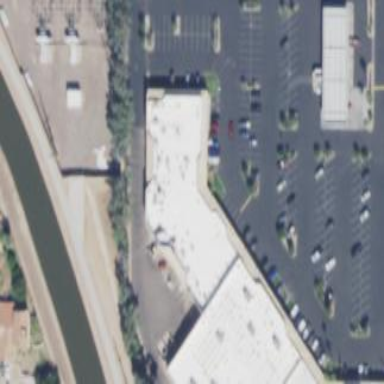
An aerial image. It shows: Retail building.